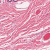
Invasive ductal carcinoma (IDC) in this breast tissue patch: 0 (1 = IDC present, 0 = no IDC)